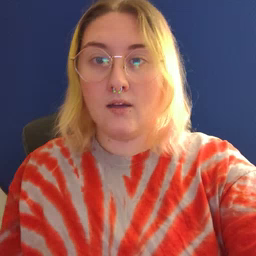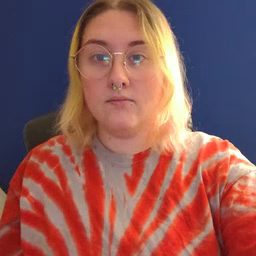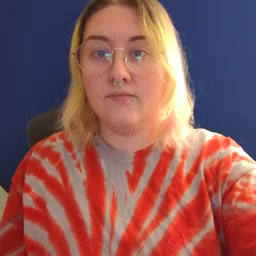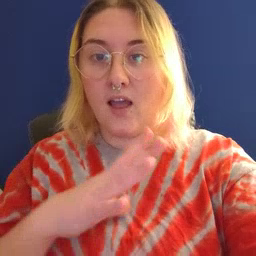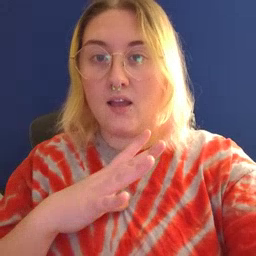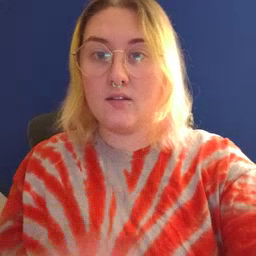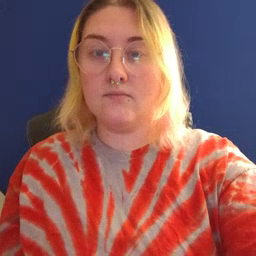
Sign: fine